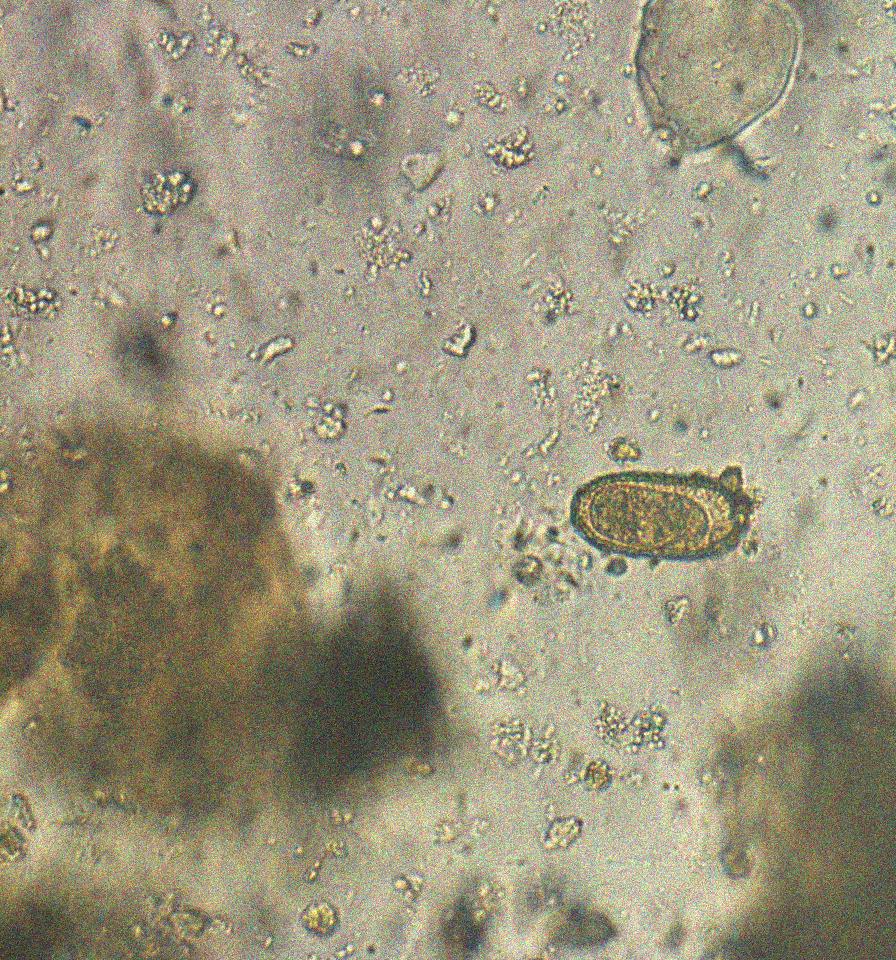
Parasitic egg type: Capillaria philippinensis